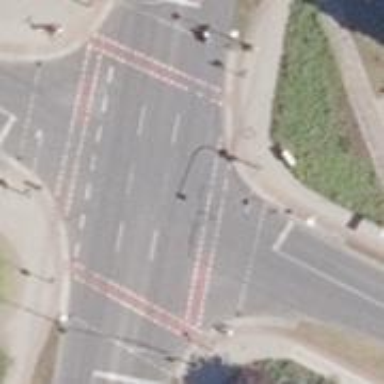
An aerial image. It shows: Tertiary road with separate asphalt cycleway and sidewalk.